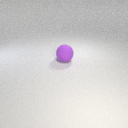
large purple rubber sphere